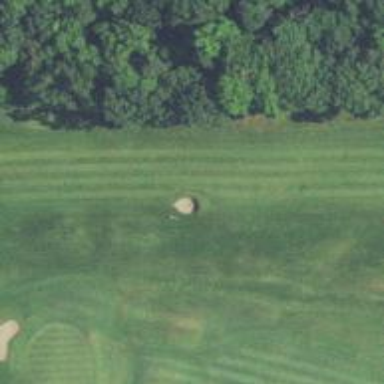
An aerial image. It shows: Golf hole.